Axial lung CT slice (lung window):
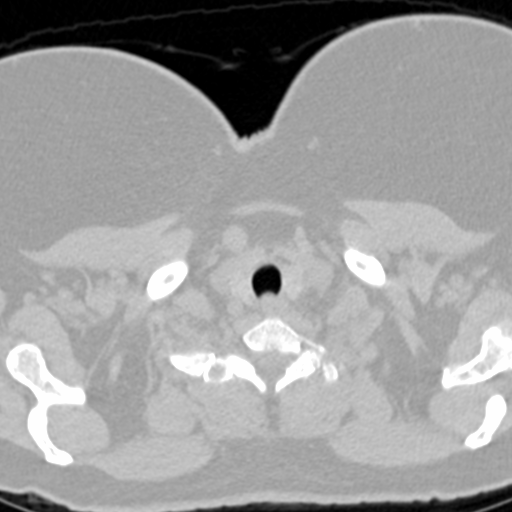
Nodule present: no